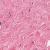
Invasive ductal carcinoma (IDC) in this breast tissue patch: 0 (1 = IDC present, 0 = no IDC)